Interaction volume radius: 5 \u00c5
Interaction volume height: 25 \u00c5
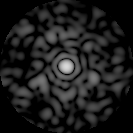
Disorder parameter: 0.8085